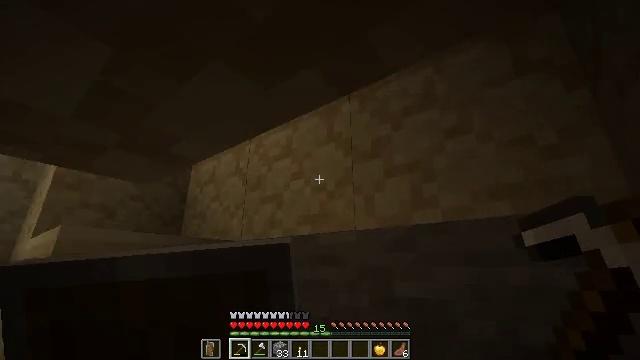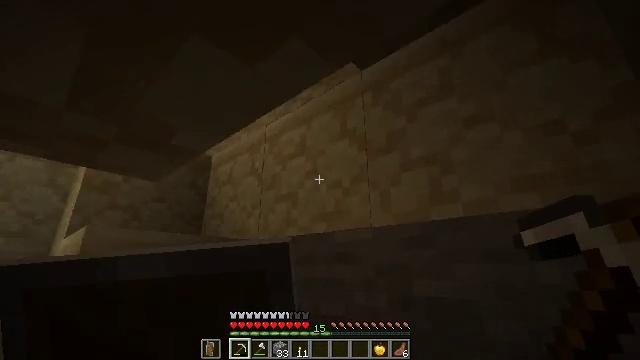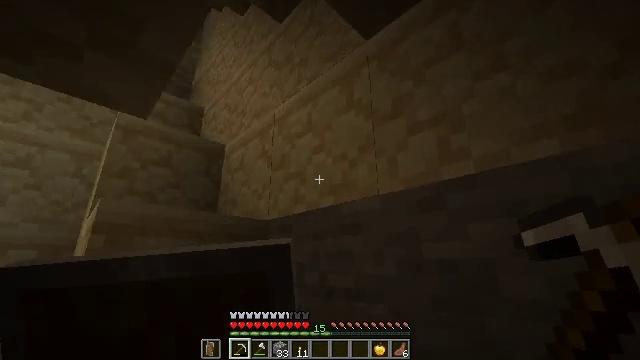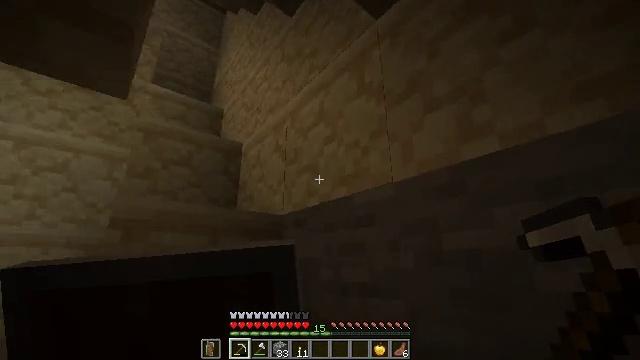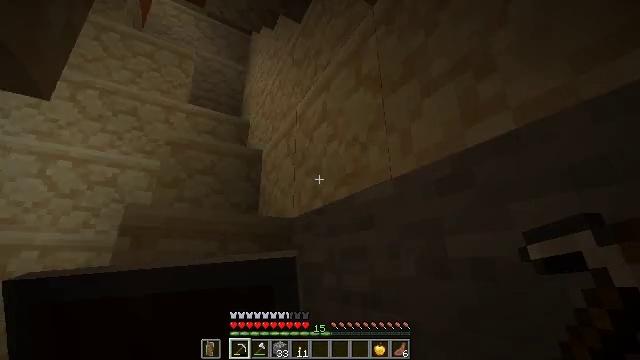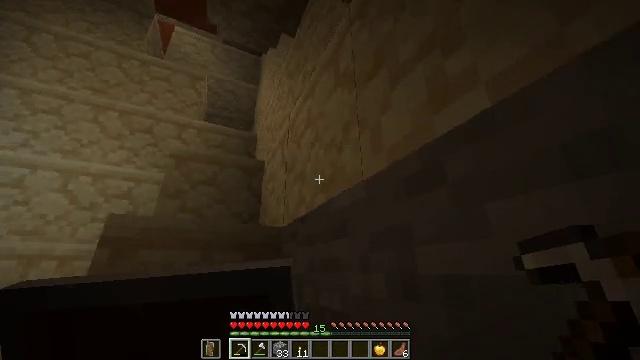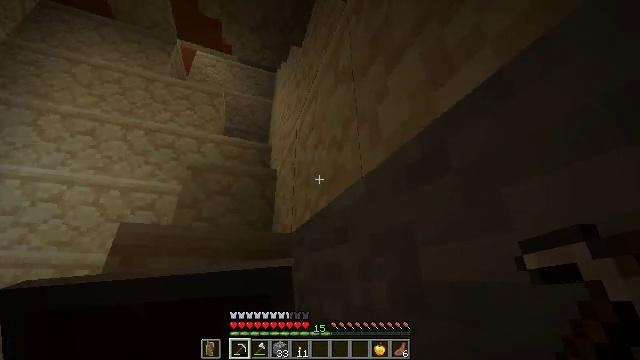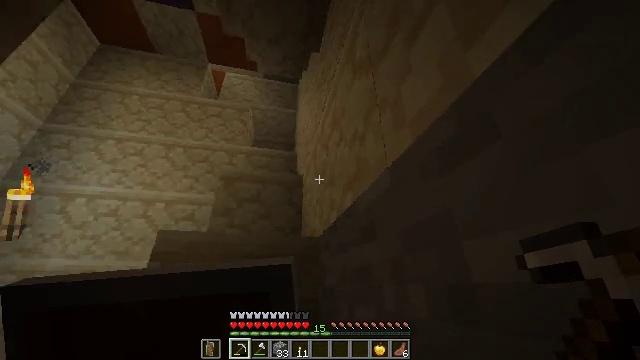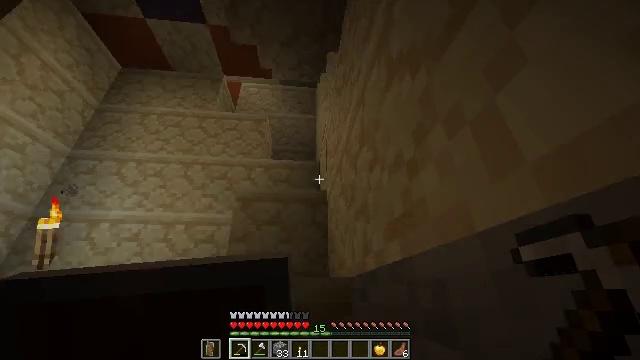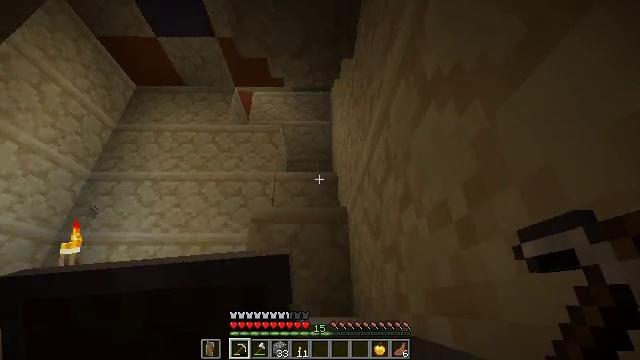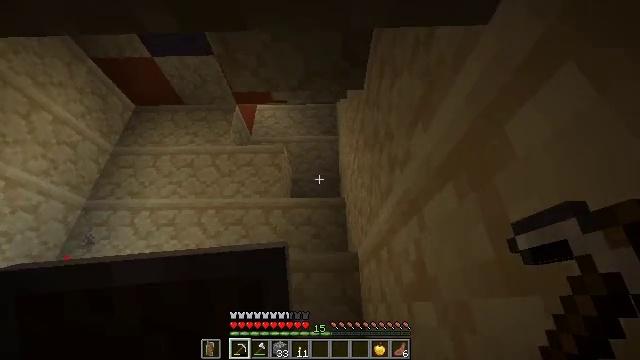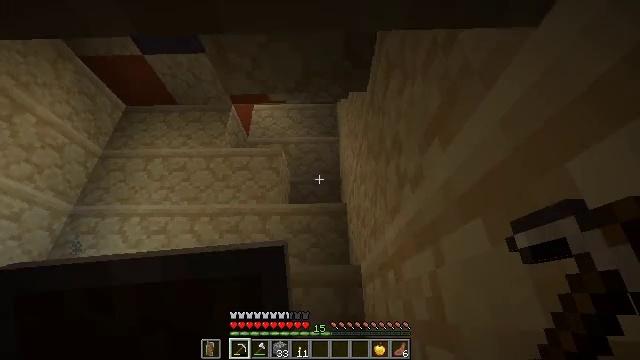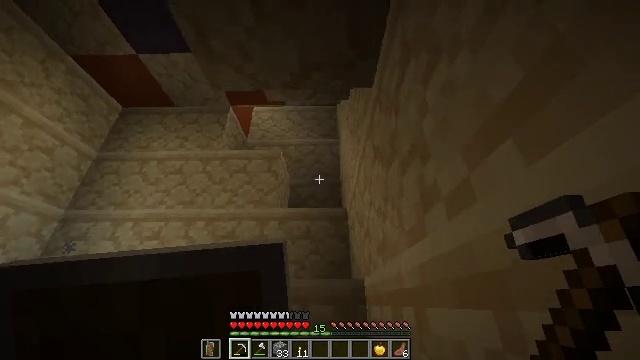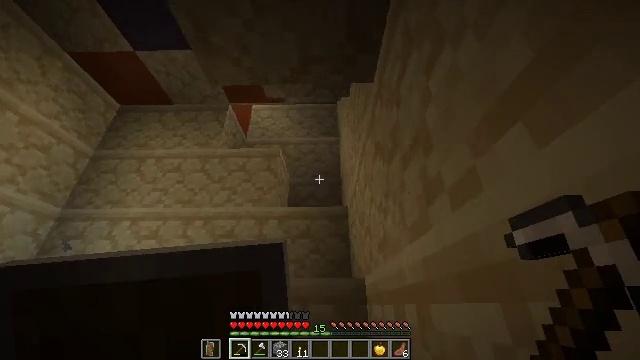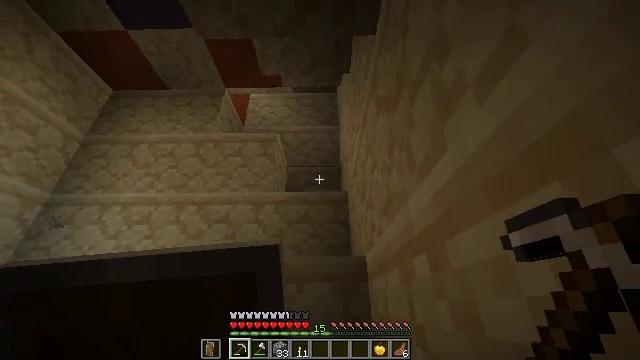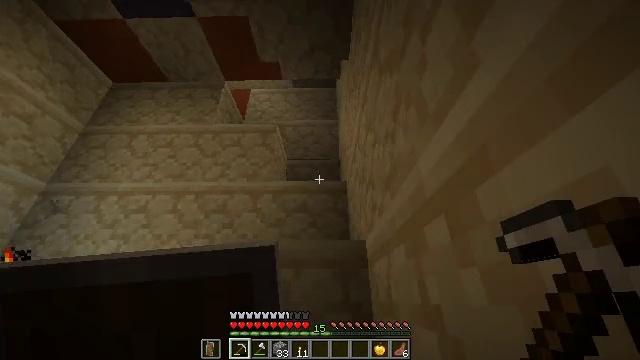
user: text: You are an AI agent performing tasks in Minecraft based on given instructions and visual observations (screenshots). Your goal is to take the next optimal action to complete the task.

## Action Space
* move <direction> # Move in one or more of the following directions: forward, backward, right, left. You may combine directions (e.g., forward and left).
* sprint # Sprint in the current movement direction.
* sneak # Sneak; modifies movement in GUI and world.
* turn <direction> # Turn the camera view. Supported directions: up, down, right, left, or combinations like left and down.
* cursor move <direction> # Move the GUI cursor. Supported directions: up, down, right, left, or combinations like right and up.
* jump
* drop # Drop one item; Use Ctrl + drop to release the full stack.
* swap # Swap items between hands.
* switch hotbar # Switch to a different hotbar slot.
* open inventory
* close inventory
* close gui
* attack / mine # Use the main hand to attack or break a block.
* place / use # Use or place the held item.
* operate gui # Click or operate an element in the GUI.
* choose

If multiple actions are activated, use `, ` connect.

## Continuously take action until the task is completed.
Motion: motion action
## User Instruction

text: Recycle the cut sandstone for building.
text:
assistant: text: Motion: move forward and move right, sprint, turn left
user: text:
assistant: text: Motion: move forward and move right, sprint, turn left
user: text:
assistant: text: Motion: move forward and move right, sprint, turn left
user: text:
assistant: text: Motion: move forward and move right, sprint, turn left and up
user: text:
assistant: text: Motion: move forward and move right, sprint, turn left and up
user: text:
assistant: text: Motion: move forward and move right, sprint, turn left and up
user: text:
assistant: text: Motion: move forward and move right, sprint, turn left and up
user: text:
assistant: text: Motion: move forward and move right, sprint, turn left, jump
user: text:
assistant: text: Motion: move forward and move right, sprint, turn left, jump
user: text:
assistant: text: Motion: move forward, sprint, turn left, jump
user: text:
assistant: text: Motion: move forward, sprint
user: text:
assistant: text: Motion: move forward, sprint
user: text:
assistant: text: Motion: move forward, sprint
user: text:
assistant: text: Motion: move forward, sprint
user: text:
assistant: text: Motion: move forward, sprint
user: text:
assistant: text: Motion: move forward, sprint
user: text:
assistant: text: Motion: move forward, sprint, jump
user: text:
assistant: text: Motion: move forward, sprint, jump
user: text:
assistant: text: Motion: move forward, sprint, jump
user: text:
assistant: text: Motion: move forward, sprint, jump
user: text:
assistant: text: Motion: move forward, sprint, jump
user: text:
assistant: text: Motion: move forward, sprint
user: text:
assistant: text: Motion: move forward, sprint
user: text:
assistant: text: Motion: move forward, sprint
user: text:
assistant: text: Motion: move forward, sprint
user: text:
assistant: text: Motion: move forward, sprint, jump
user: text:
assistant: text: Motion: move forward, sprint, jump
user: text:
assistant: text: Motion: move forward, sprint, jump
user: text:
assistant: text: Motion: move forward, sprint, jump
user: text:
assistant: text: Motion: move forward, sprint, jump